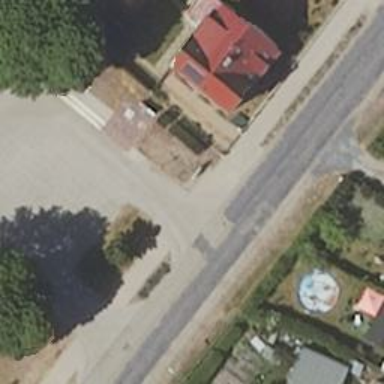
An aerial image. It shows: Secondary road with asphalt surface.